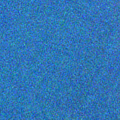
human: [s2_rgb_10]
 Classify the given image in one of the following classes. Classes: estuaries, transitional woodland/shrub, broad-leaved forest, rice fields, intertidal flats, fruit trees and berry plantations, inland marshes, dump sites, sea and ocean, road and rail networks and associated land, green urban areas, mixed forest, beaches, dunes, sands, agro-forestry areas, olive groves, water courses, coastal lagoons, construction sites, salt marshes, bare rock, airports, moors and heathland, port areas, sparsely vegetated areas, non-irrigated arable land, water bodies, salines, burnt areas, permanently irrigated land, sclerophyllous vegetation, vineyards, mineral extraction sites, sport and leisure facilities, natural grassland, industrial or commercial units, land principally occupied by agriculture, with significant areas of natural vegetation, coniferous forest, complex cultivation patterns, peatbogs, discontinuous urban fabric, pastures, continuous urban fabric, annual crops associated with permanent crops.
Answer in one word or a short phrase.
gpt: sea and ocean